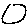
Label: circle